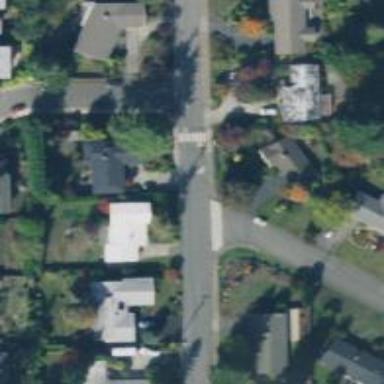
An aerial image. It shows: Marked crossing on footway.